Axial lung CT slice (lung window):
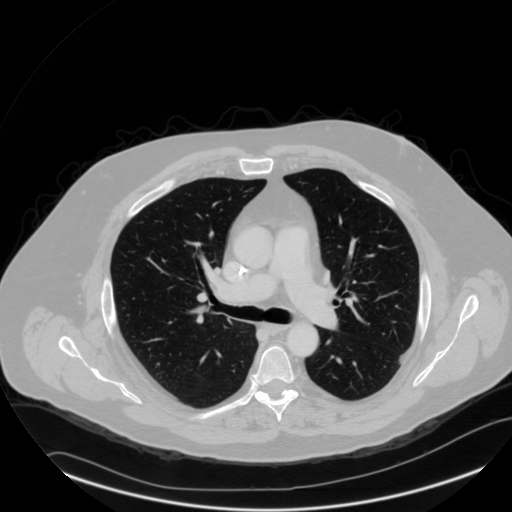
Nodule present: no